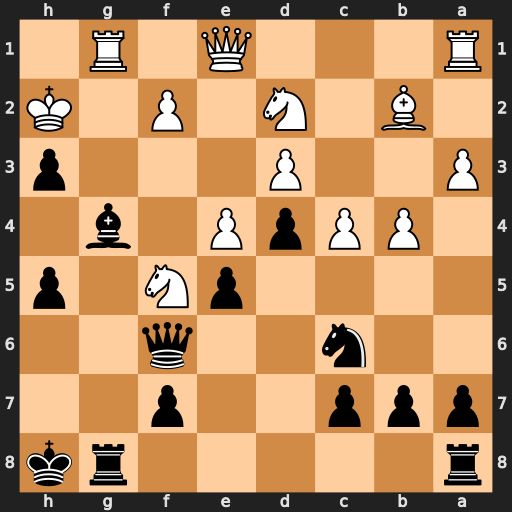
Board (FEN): r5rk/ppp2p2/2n2q2/4pN1p/1PPpP1b1/P2P3p/1B1N1P1K/R3Q1R1
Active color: b
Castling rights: -
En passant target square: -
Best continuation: Bxf5 exf5 Rxg1